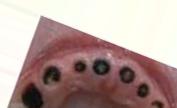
Condition: Caries